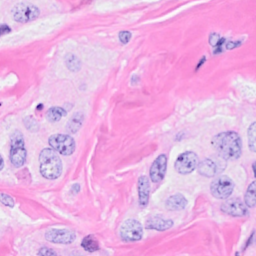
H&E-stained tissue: Breast